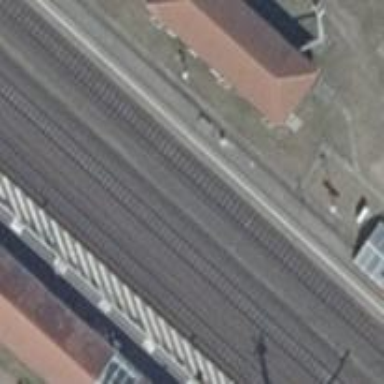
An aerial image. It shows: Station for public transport and railway.